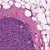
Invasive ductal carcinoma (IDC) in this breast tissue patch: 0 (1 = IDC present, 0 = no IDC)